Interaction volume radius: 10 \u00c5
Interaction volume height: 20 \u00c5
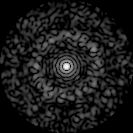
Disorder parameter: 0.8281